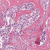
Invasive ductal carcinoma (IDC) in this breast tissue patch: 1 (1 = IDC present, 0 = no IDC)